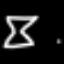
Label: hourglass